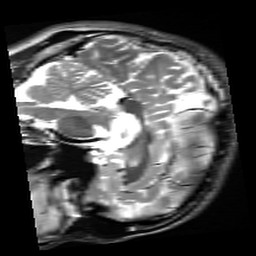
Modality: inplaneT2
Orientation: sagittal
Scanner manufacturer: siemens
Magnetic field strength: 3 T
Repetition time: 7.02 s
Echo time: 0.069 s